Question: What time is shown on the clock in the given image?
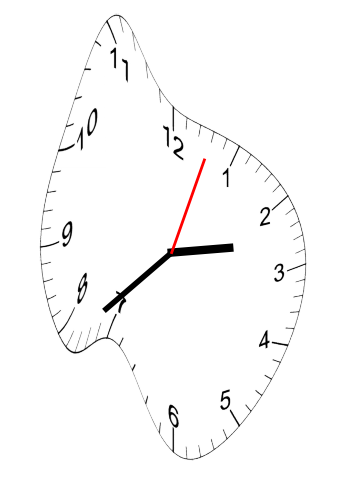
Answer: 02:38:03